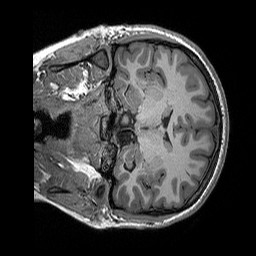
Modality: T1w
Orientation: coronal
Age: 21
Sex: female
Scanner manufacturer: siemens
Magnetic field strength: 3 T
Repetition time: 2.3 s
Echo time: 0.00298 s